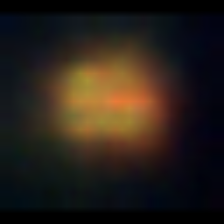
Taxon: NanoPlankton
Group: Other